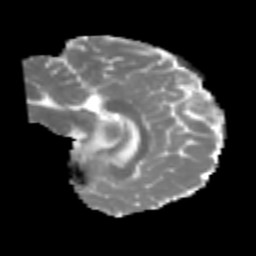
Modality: MD
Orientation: sagittal
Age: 23
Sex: male
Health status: healthy